Current action and preconditions to check: path_clear

Your task: For each precondition in the list above, predict whether it will hold at this action.

Consider the current scene as observed from the mobile robot's camera, and analyze the predicted future states of all dynamic agents (e.g., people, animals, vehicles, or any moving entities) within the NEXT SECOND.

IMPORTANT: Only answer "very likely" if you are absolutely certain—based on strong, clear evidence—that a dynamic agent will violate the precondition in the predicted future state. Do NOT answer "very likely" for unlikely, ambiguous, or low-probability risks.

Ask yourself for each precondition: Is there a high probability, with clear and convincing evidence, that the predicted future states of any dynamic agent will interfere with the predicted future state of the currently executing action within the NEXT SECOND, causing that precondition to fail?

Assess the risk level based on these predictions. Use "likely" or "very likely" if motions create a clear risk of interference.

Use "neutral" or "improbable" if agents are nearby but their predicted paths are clearly diverging or non-conflicting.

Failure Risk Categories: "very improbable", "improbable", "neutral", "likely", "very likely"

Answer Format: Output ONLY the probability_of_failure value from these categories: "very improbable", "improbable", "neutral", "likely", "very likely"

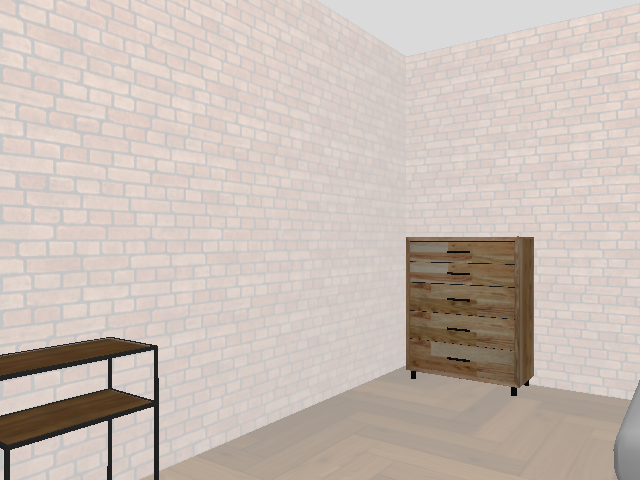

Answer: very improbable